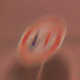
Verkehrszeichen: VorrangDesGegenverkehrs
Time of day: Night
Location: Outdoor (Urban)
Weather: Overcast
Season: Winter
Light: Artificial